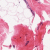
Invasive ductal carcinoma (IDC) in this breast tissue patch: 0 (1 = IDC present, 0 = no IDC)